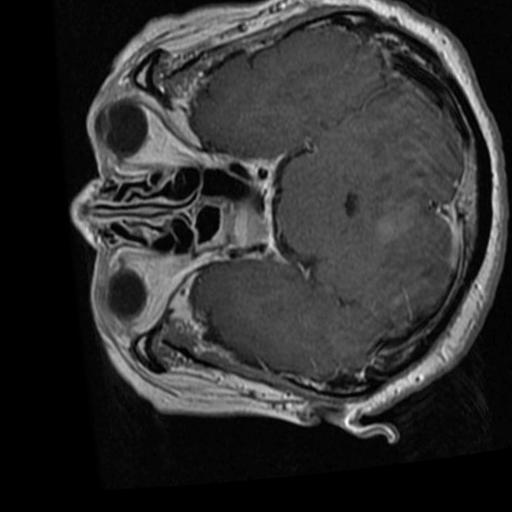
Label: brain_tumor